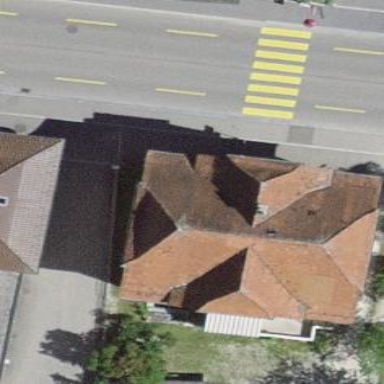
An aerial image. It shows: Residential building.